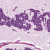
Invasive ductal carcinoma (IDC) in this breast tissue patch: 1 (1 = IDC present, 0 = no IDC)